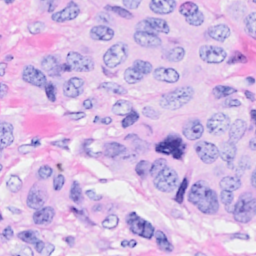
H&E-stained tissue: Breast